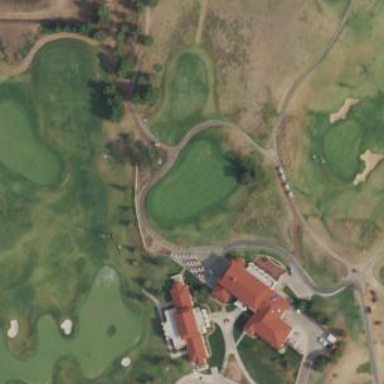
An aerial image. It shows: Area of rough grass used for golf.